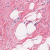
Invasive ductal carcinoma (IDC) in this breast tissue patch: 0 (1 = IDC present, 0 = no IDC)